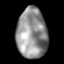
Tissue: lung
Cell type: T cells
Senescence score: 0.2157
Nuclear area (px): 1495
Mean DAPI intensity: 145.805